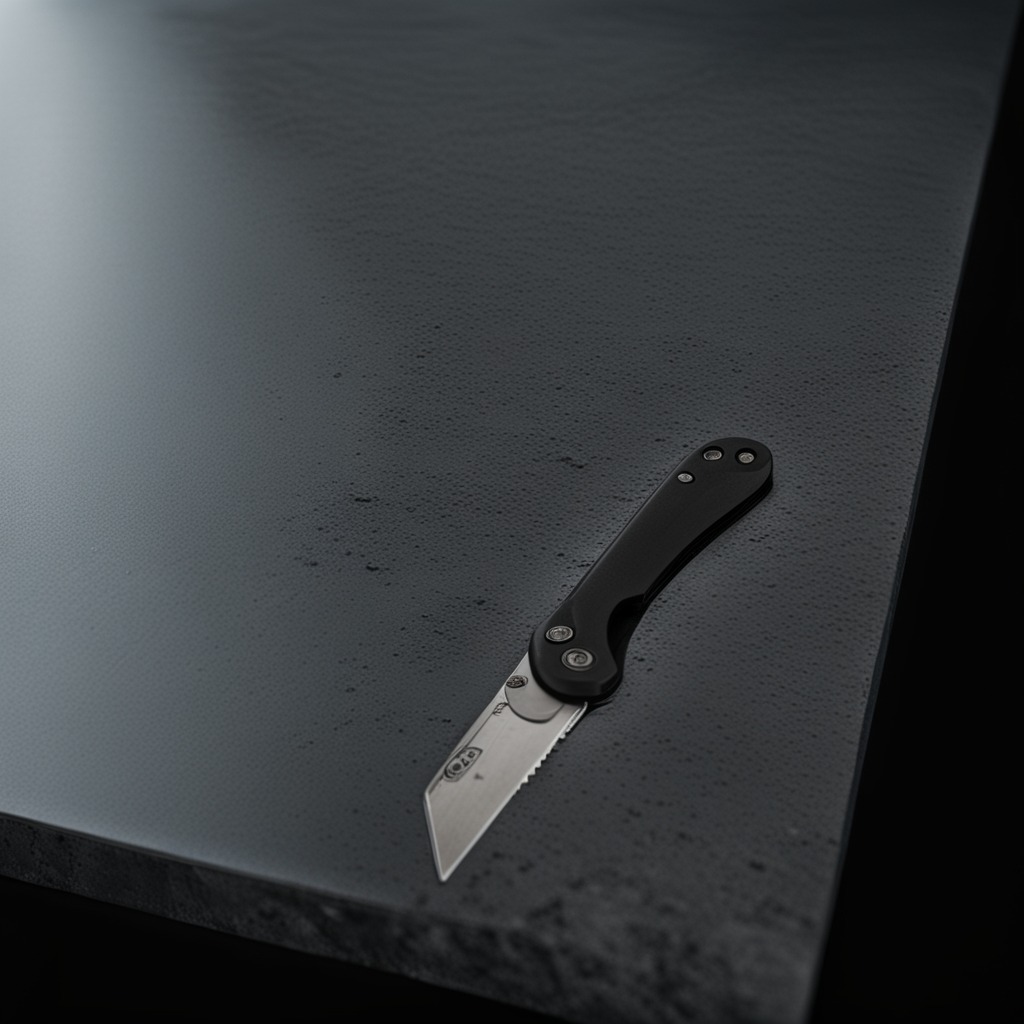
A utility knife is lying on a clean granite table inside a workshop at night.